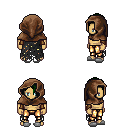
a pixel art fantasy rpg character, male body template, human, tanned skin, black tattered cape, gold greaves, green bangs hairstyle, cloth hood, leather bracers, white slippers, four views (front, back, left, right), 2x2 character sprite sheet, small pixel art, hard edges, no anti-aliasing